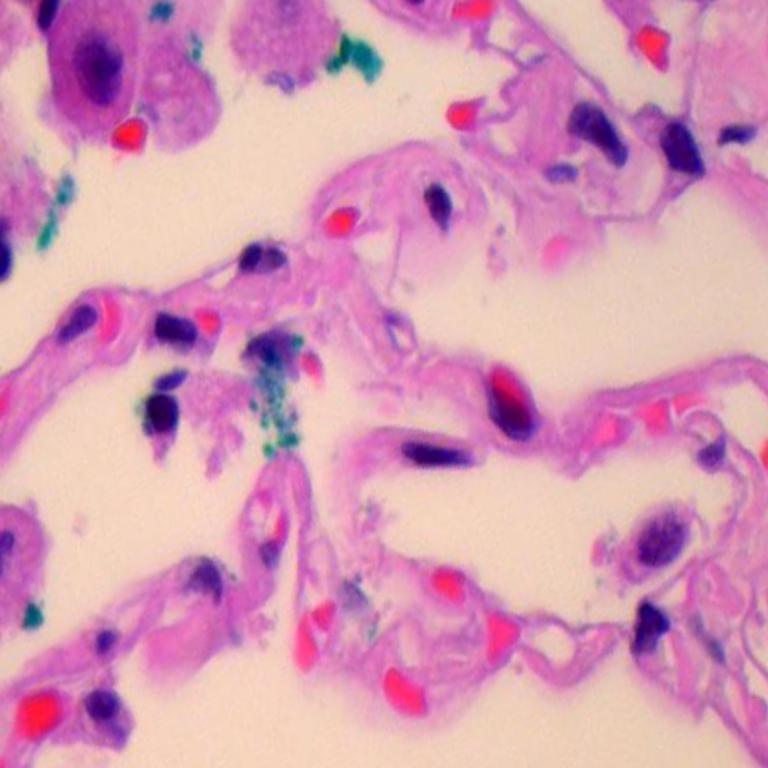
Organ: lung
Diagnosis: benign